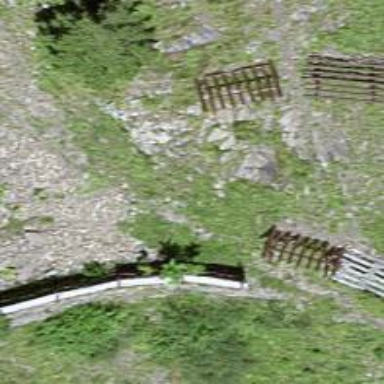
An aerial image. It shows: Man-made structure for avalanche protection.